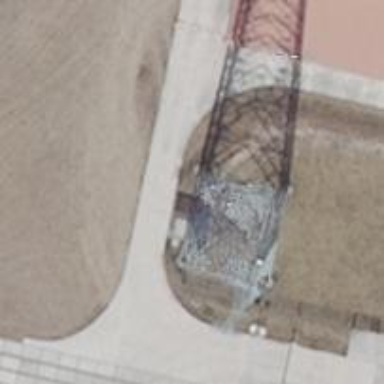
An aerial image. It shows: Communication mast tower.